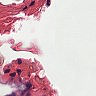
Metastatic tissue present: no